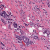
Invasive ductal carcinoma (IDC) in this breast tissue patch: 1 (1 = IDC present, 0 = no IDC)